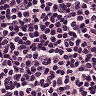
Metastatic tissue present: no